Interaction volume radius: 10 \u00c5
Interaction volume height: 10 \u00c5
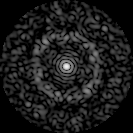
Disorder parameter: 0.8608